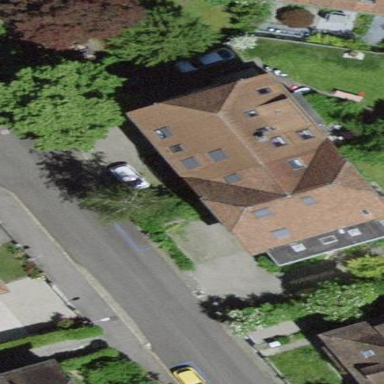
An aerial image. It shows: Building with roof made of roof tiles.